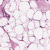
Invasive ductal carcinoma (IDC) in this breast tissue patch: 0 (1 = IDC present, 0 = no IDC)